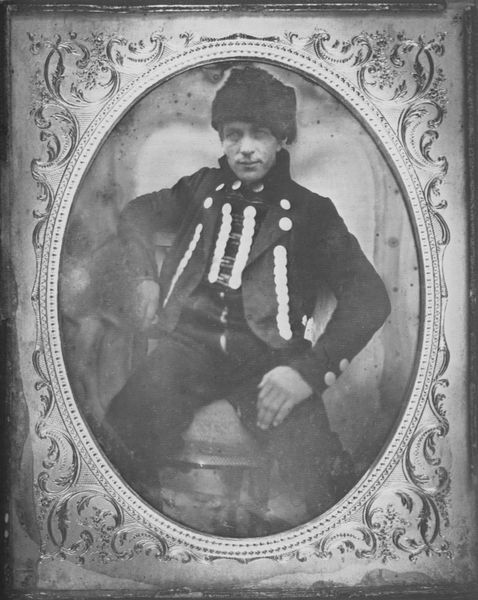
Titel: Dachauer Bauer
Künstler: Deutscher Photograph
Standort: München
Institution: Valentin-Karlstadt-Musäum, Sammlung König
Schlagwörter: dunkel, hand, mann, schatten, weiß, sitzen, grau, hell, hut, licht, mund, nase, schwarz, stuhl, blick, ornament, alt, anzug, hemd, hose, jacke, kappe, mütze, arme, augen, band, barock, gesicht, kragen, pelz, rahmen, silber, ärmel, bild, hände, portrait, porträt, spiegel, pose, sessel, sitzend, gebeugt, knopf, lippen, ohren, kreis, oval, tondo, ranken, fell, kopfbedeckung, rahmung, lehne, russland, bank, ornamente, sitzt, verzierung, gestreift, ellenbogen, knöpfe, weste, foto, fotografie, photographie, schmutz, stolz, medaillon, schwarz-weiß, militär, uniform, soldat, abzeichen, photo, tracht, schnörkel, tressen, handwerk, handwerker, lässig, zimmermann, fellmütze, russe, geselle, selbstbewusst, russisch, selbstdarstellung, hosenschlitz, ungarn, phot, photgraphie, zierrahmen, goldknöpfe, ornamtent, bolero, torrero, russenmütze, ungar, 19. jhd, unioform, weiße knöpfe